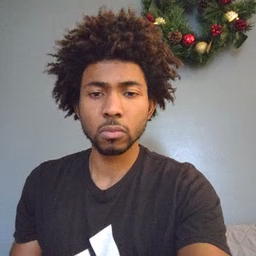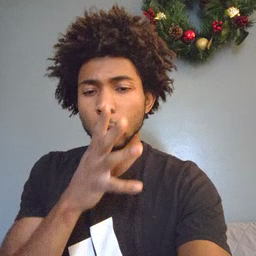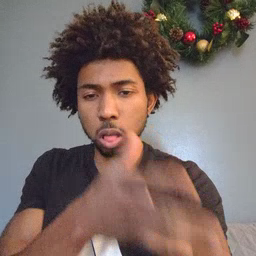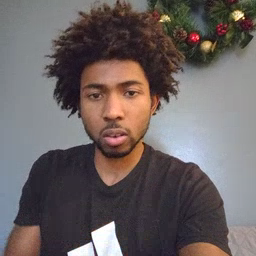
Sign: yucky